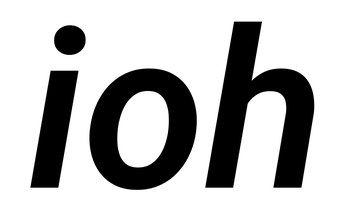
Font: Roboto-Italic_SemiBold_Italic